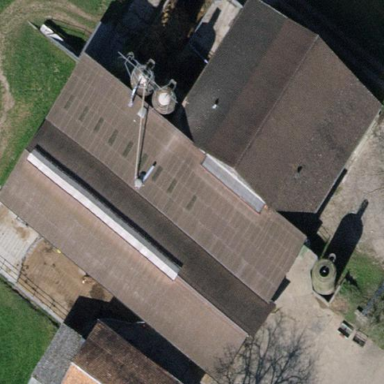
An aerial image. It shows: Rural barn.